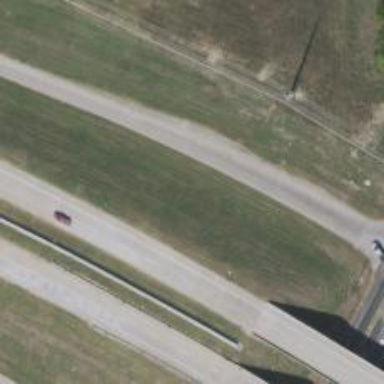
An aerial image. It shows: Trunk link highway.